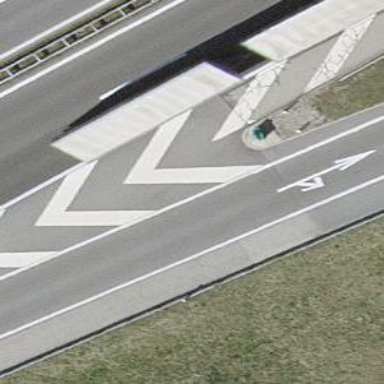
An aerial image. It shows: Asphalt motorway link.